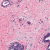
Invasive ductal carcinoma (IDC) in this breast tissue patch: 0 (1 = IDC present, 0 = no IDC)